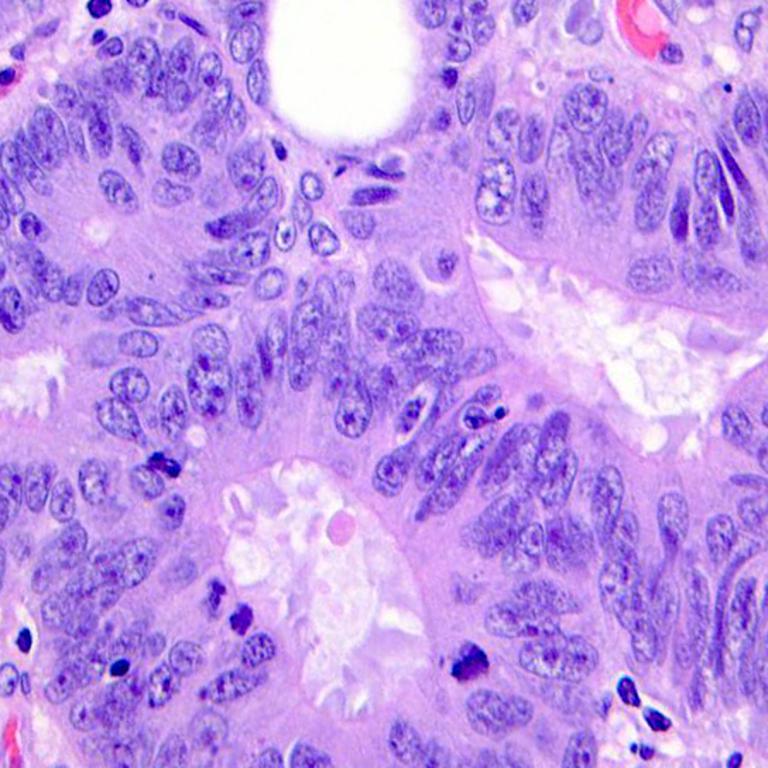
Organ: colon
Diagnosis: adenocarcinomas